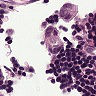
Metastatic tissue present: yes